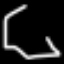
Label: octagon